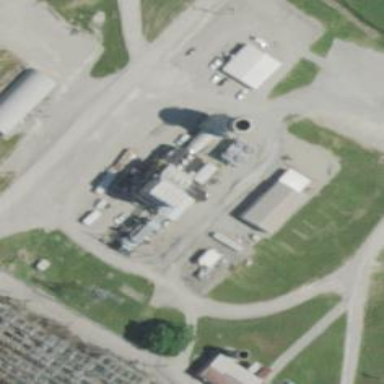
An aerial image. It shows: Gas turbine generator is in use.